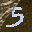
Label: 5